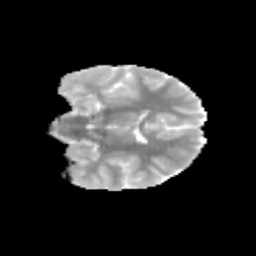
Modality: MD
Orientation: coronal
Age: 11
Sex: female
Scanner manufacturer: siemens
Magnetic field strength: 3 T
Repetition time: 3.8 s
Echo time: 0.07 s